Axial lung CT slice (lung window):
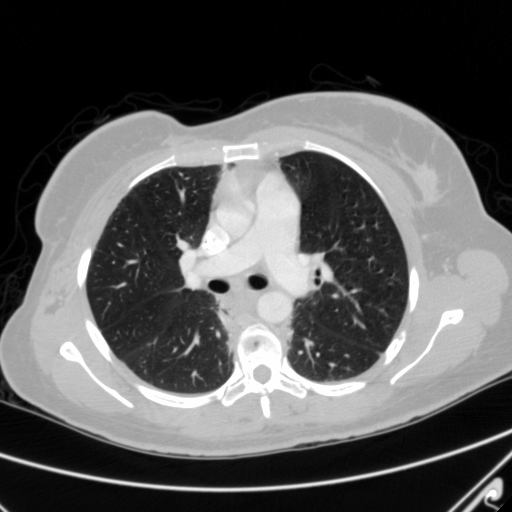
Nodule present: no